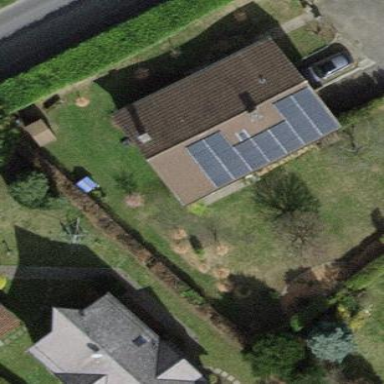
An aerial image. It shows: Garden surrounded by fence.